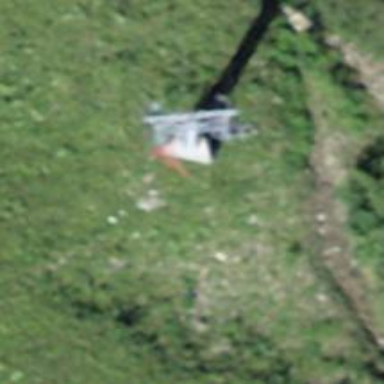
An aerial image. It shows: Pylon for aerialway.